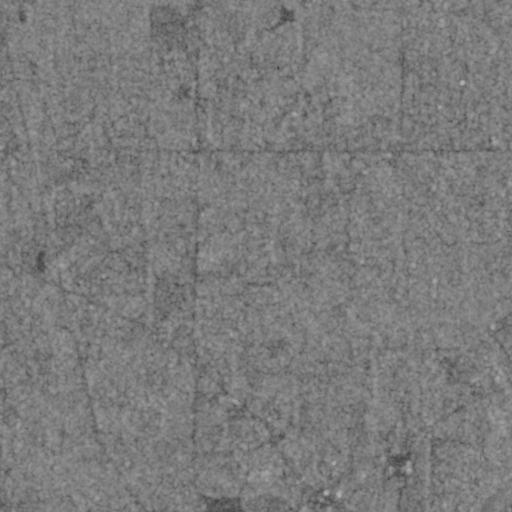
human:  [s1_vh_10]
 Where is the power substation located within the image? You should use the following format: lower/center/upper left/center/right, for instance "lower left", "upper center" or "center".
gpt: The power substation is located in the center left of the image.
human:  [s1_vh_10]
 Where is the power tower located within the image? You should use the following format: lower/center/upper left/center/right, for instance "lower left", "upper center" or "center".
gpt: The power tower is located in the left of the image.
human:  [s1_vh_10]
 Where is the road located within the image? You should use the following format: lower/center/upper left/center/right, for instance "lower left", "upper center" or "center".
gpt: There is no road in the image.

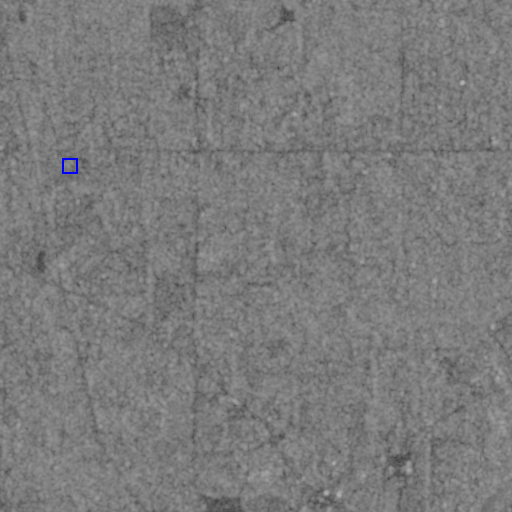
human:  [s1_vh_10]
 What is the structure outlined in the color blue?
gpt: The structure outlined in blue is a building.
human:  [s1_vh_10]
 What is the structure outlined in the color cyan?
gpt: There is no cyan outline.